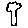
Label: tree